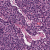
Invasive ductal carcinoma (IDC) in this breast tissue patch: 1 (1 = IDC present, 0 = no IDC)